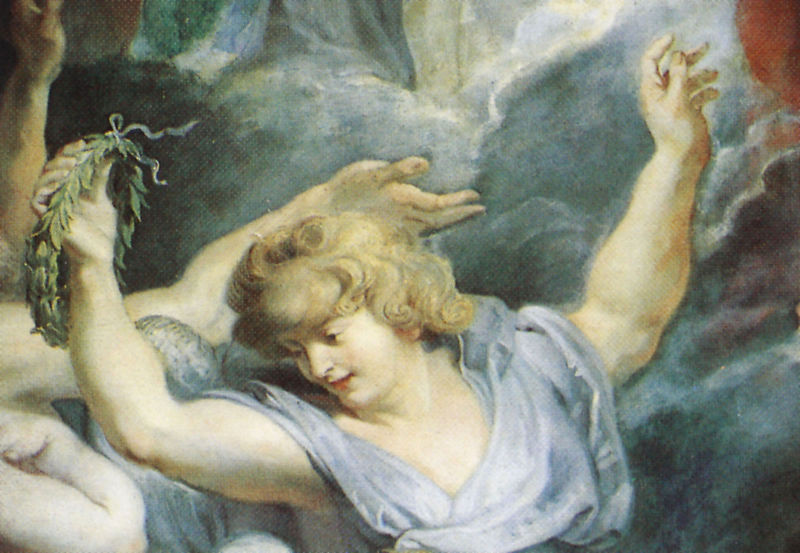
Titel: Großes Jüngstes Gericht
Künstler: Peter Paul Rubens
Institution: München, Bayrische Staatsgemäldesammlungen
Schlagwörter: blau, gemälde, hand, himmel, weiß, wolken, grün, mädchen, bewegung, busen, frau, grau, kleid, licht, mund, nase, tanz, blond, arme, augen, band, faru, gesicht, hände, sonne, locken, engel, hellblau, lächeln, dick, detail, freude, kranz, lorbeerkranz, blitz, rafael